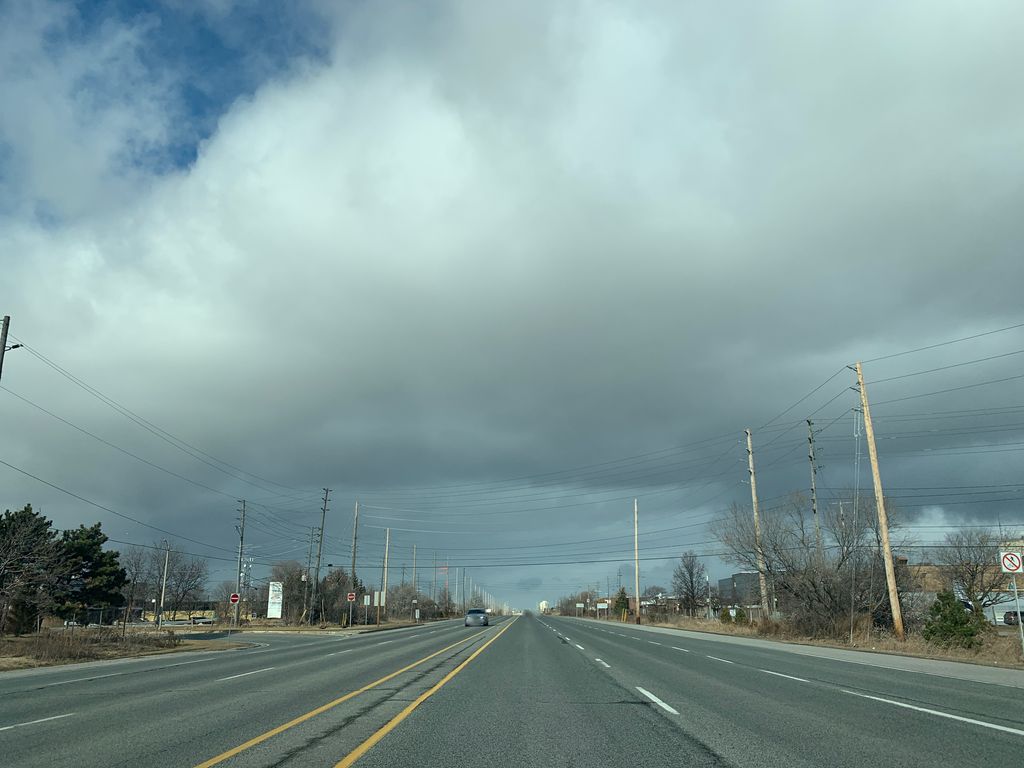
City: toronto